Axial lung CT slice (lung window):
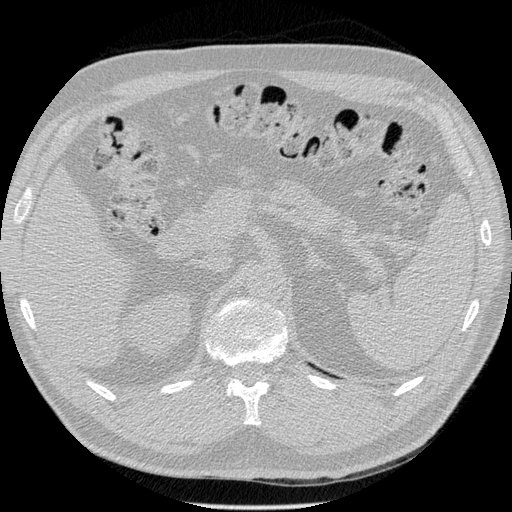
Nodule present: no